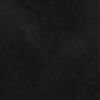
Label: dusty